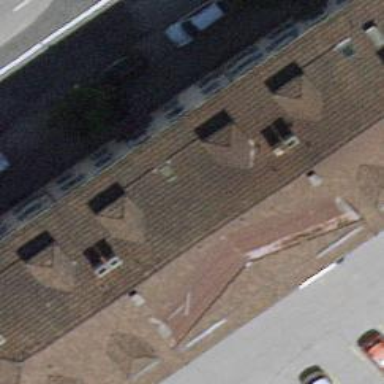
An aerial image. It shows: Hipped roof apartment building.